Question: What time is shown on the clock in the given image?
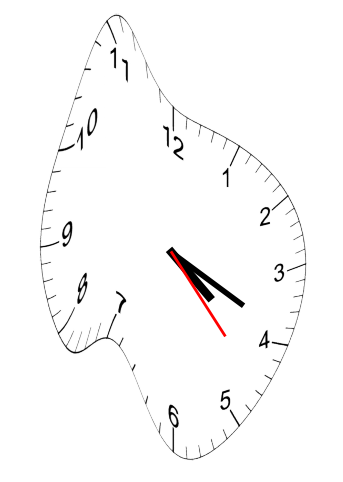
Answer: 04:19:23